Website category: game
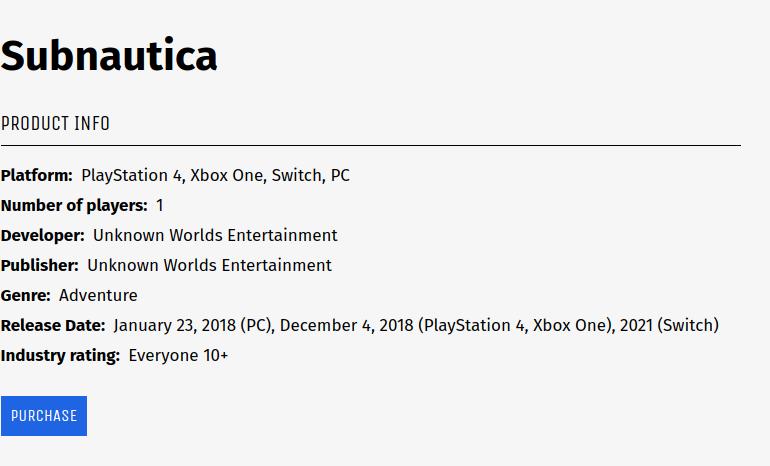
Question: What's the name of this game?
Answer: Subnautica

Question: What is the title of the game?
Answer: Subnautica

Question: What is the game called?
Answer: Subnautica

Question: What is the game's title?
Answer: Subnautica

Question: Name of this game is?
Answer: Subnautica

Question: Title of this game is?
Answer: Subnautica

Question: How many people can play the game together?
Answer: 1

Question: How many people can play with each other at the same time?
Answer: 1

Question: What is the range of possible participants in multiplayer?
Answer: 1

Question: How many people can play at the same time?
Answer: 1

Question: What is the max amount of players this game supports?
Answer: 1

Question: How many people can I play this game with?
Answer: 1

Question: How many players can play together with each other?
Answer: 1

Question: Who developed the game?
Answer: Unknown Worlds Entertainment

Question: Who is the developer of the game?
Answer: Unknown Worlds Entertainment

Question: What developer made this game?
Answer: Unknown Worlds Entertainment

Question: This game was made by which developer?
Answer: Unknown Worlds Entertainment

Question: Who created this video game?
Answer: Unknown Worlds Entertainment

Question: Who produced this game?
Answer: Unknown Worlds Entertainment

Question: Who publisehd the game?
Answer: Unknown Worlds Entertainment

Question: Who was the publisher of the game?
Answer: Unknown Worlds Entertainment

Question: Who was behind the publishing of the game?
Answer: Unknown Worlds Entertainment

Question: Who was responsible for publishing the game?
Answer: Unknown Worlds Entertainment

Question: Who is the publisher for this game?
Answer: Unknown Worlds Entertainment

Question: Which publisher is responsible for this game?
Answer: Unknown Worlds Entertainment

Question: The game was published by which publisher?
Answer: Unknown Worlds Entertainment

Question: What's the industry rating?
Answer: Everyone 10+

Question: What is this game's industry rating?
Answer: Everyone 10+

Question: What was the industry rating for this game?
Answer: Everyone 10+

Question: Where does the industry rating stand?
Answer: Everyone 10+

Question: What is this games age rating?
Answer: Everyone 10+

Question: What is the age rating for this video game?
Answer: Everyone 10+

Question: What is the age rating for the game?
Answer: Everyone 10+

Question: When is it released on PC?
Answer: January 23, 2018

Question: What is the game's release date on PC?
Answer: January 23, 2018

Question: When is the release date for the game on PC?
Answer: January 23, 2018

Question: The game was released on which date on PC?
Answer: January 23, 2018

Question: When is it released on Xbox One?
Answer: December 4, 2018

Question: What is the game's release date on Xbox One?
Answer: December 4, 2018

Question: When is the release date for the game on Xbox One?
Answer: December 4, 2018

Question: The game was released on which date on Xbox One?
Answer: December 4, 2018

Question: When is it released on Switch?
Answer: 2021

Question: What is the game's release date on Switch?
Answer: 2021

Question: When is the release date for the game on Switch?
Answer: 2021

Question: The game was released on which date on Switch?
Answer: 2021

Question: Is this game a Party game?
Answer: no

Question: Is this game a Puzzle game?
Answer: no

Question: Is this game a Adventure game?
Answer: yes

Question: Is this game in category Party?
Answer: no

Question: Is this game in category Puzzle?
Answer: no

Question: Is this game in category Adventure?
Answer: yes

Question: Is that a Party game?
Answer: no

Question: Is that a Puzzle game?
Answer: no

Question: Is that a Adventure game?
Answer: yes

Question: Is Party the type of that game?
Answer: no

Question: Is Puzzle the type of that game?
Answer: no

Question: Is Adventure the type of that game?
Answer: yes

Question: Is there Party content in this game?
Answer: no

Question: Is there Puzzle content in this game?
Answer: no

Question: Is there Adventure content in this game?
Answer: yes

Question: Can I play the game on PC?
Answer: yes

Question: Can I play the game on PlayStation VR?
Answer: no

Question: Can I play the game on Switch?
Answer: yes

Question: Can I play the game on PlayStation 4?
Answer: yes